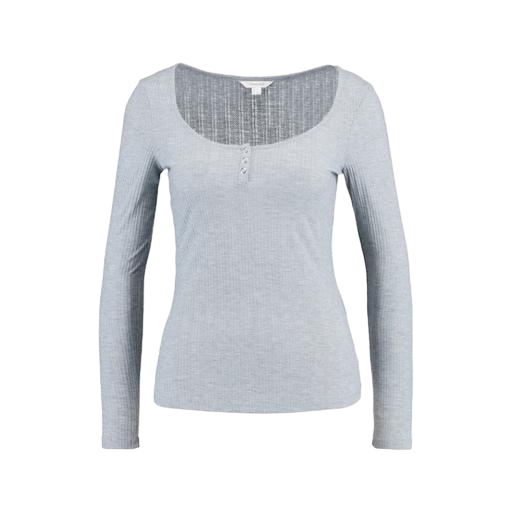
white henley long-sleeved ribbed-jersey top, gray rib henley, black henley long-sleeved ribbed-jersey top, white background